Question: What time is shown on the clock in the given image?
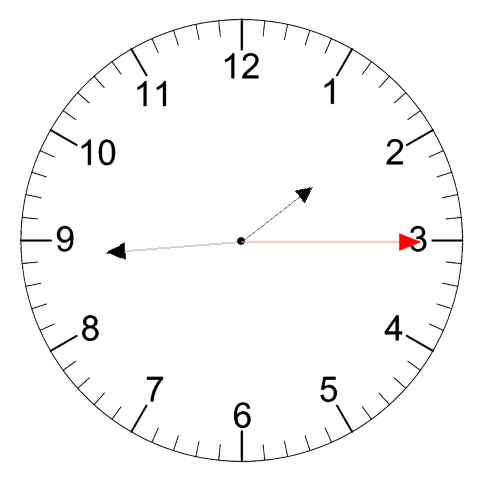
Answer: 01:44:15